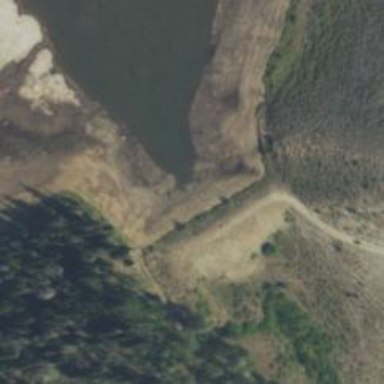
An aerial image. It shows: Dam along waterway.